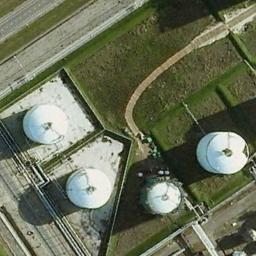
Label: storage tanks